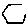
Label: hexagon